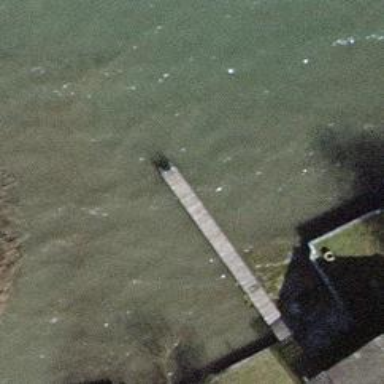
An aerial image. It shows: Man-made pier.